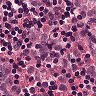
Metastatic tissue present: yes